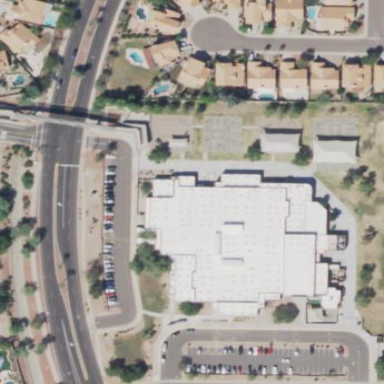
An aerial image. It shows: School building.